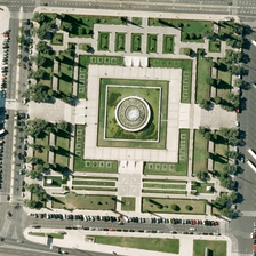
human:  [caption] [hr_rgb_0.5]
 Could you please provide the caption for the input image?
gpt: Roads and trees are arranged in a rectangle.

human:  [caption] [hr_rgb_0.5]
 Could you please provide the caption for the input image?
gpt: There are several green and white roads.

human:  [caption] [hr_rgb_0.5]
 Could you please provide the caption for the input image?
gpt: Roads and trees are arranged in rectangles.

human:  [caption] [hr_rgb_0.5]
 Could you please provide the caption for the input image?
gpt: There are several green and white streets.

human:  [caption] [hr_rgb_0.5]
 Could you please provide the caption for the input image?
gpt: There are many green and white streets.